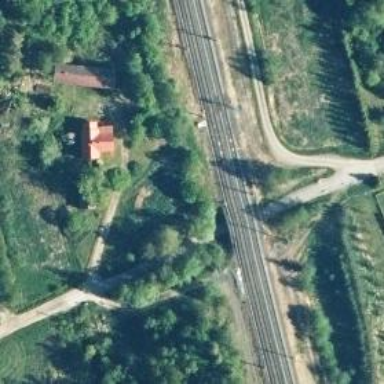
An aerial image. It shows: Bridge with railway tracks. The electrified line has continuous contact line.